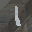
Label: 1